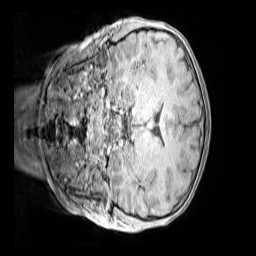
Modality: MP2RAGE
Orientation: coronal
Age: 10
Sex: female
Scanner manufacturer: siemens
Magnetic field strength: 3 T
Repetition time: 4 s
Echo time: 0.00299 s